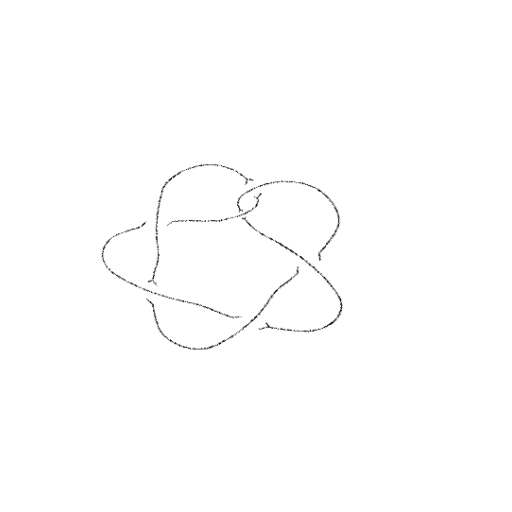
Crossing number: 6